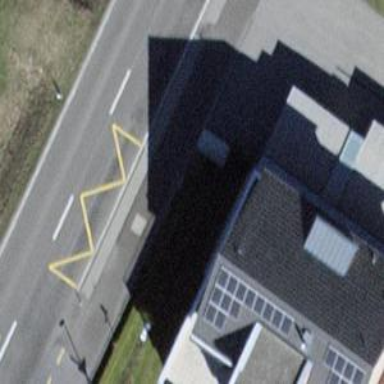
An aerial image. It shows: Bus stop with platform for public transport.